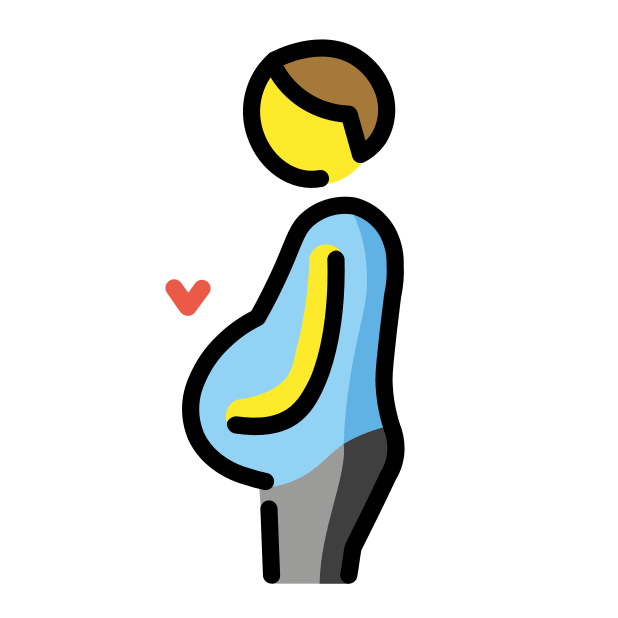
pregnant man